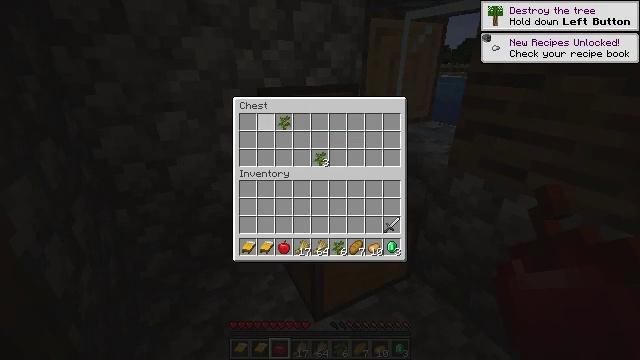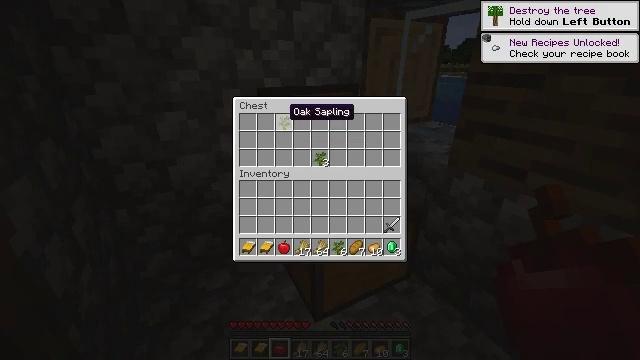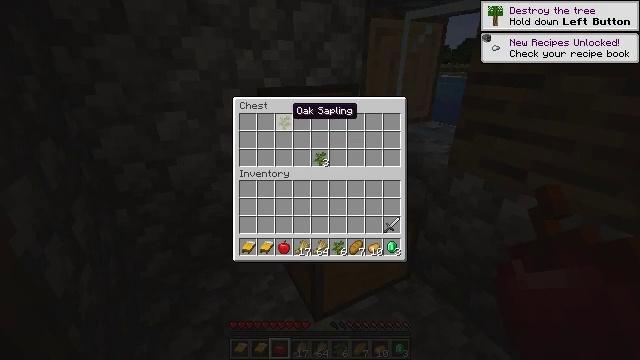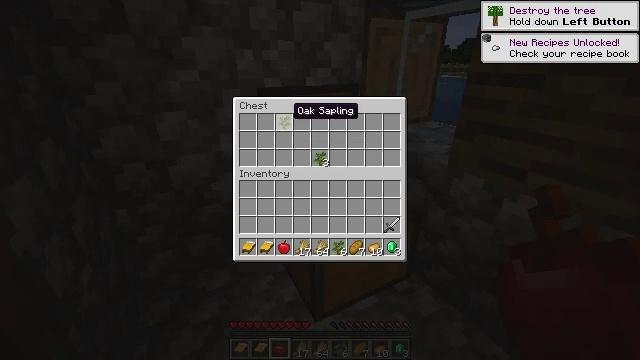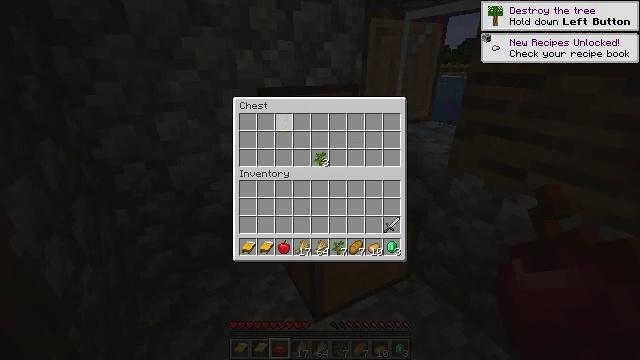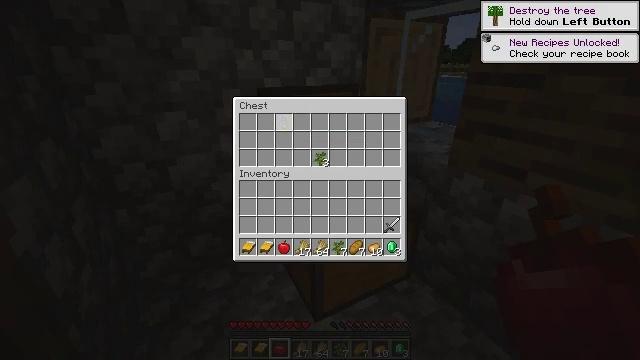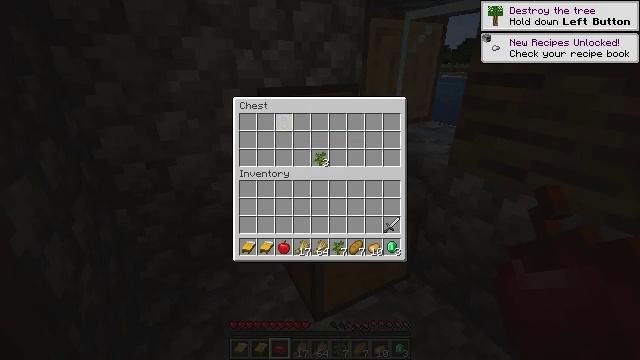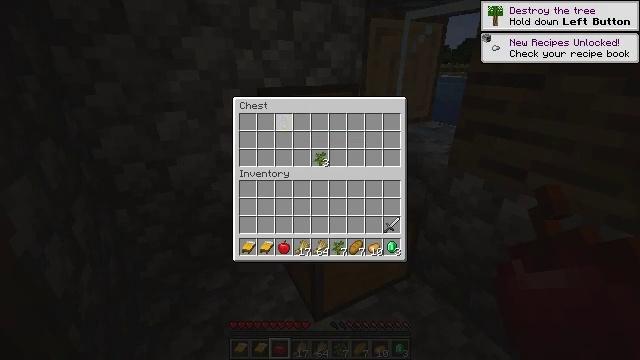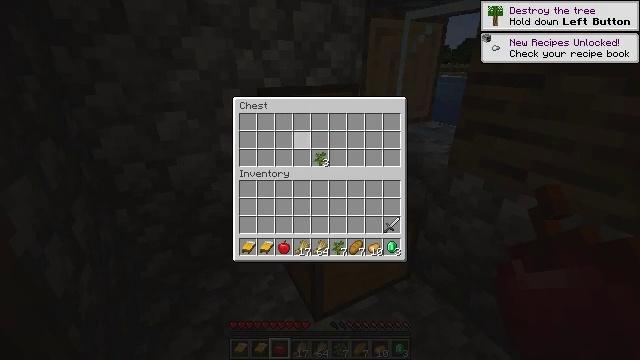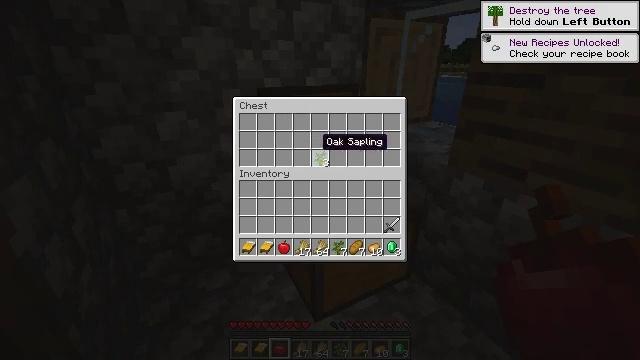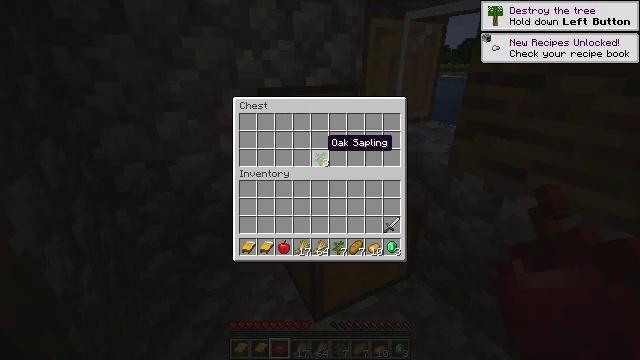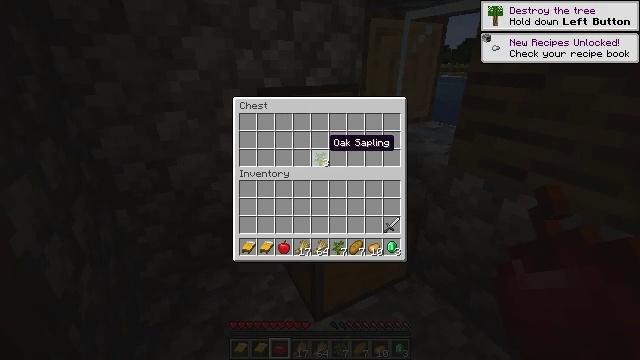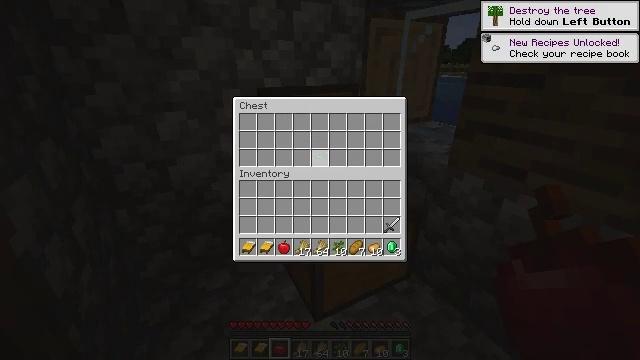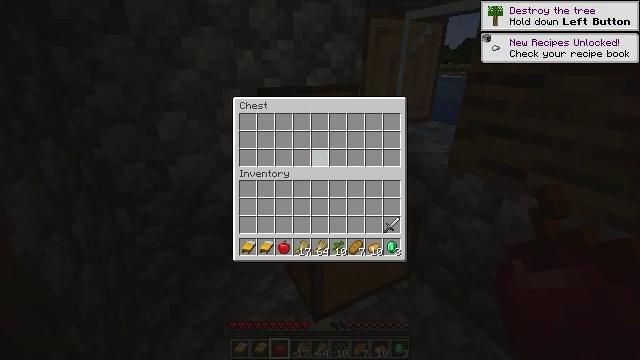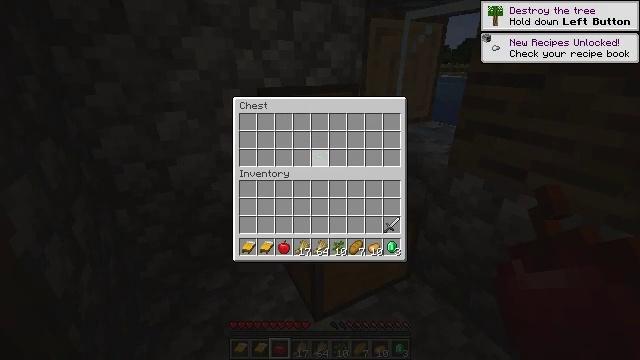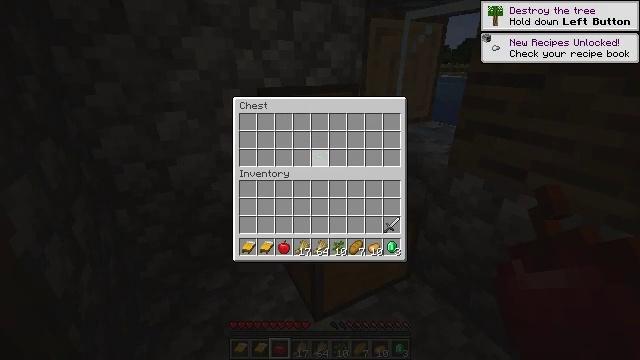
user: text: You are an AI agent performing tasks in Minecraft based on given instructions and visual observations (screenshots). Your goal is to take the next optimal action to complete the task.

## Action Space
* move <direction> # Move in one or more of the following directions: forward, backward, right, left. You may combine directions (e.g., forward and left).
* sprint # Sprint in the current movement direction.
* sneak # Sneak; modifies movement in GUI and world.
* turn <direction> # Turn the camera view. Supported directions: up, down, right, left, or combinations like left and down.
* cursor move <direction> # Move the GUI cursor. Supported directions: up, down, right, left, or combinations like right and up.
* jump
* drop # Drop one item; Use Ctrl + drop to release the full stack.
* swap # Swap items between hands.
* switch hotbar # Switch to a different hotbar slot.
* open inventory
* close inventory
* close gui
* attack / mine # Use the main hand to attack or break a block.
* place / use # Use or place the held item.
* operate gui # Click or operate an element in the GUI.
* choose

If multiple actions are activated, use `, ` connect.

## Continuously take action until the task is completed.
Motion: motion action
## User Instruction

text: craft item air
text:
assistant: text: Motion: sneak, cursor move right
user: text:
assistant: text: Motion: sneak
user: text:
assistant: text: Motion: sneak
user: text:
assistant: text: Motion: sneak, operate gui
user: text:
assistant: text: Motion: sneak, operate gui
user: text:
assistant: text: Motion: sneak, operate gui
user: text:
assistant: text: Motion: sneak, cursor move down
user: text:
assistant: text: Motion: sneak, cursor move right and down
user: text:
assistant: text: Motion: sneak, cursor move right and down
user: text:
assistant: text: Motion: sneak
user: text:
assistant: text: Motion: sneak
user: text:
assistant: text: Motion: sneak, operate gui
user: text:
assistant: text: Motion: sneak, operate gui
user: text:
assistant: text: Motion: sneak, operate gui
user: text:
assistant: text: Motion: sneak
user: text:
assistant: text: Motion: sneak
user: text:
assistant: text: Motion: sneak
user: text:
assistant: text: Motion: cursor move left
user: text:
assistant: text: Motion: cursor move left
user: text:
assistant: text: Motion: cursor move left
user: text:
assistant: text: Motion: turn left, close gui
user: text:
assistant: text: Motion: turn left and down
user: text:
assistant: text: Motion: turn left and down
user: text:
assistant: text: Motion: turn left
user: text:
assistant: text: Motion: move left, turn left
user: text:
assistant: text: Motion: move left, turn left and up
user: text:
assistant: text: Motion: move left, turn left
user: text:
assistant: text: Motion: move forward and move left
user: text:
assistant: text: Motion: move forward and move left, turn left
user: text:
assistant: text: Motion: move forward and move left